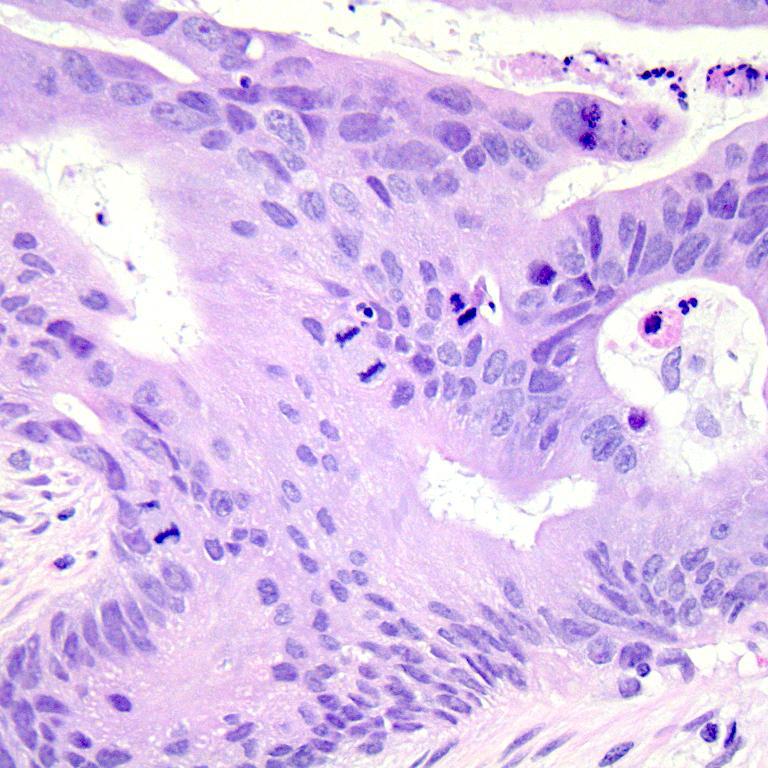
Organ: colon
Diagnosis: adenocarcinomas